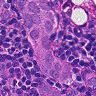
Metastatic tissue present: yes